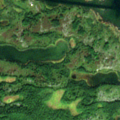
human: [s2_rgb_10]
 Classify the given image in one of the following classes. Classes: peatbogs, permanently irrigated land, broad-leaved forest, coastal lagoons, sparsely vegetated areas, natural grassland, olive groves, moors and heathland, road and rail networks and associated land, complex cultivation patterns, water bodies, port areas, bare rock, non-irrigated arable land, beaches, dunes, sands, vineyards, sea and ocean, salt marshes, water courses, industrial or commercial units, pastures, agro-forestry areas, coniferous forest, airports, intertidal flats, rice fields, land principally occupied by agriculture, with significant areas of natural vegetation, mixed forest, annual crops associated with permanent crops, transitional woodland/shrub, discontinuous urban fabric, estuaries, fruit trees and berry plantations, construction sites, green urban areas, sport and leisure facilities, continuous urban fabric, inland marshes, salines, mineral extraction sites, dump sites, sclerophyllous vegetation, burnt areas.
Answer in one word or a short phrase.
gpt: mixed forest, transitional woodland/shrub, sea and ocean